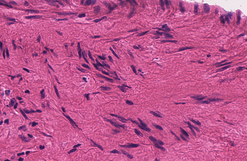
Tumor epithelial tissue: no
Tumor-associated stroma tissue: yes
Normal tissue: no